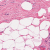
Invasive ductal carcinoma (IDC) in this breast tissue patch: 0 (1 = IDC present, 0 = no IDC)